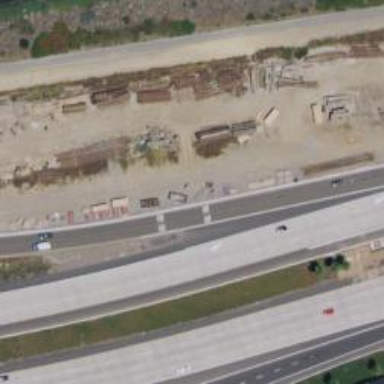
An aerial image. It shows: Motorway link.